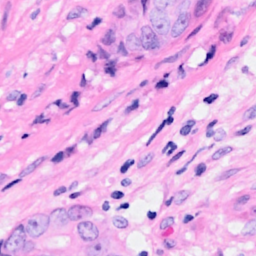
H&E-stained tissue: Breast